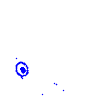
Particle: electron